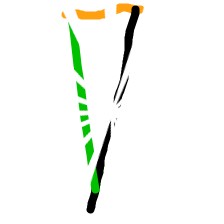
Shape: triangle